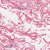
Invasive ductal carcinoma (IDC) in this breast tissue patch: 0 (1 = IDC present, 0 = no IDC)